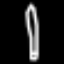
Label: pencil